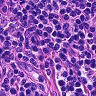
Metastatic tissue present: no